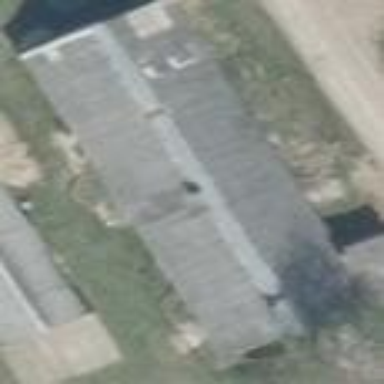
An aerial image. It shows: Gabled building with grey roof.